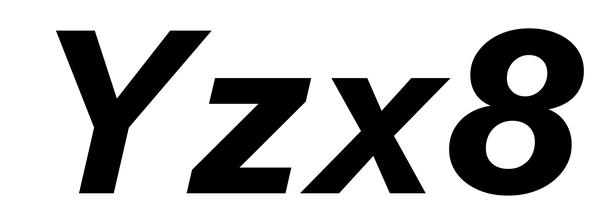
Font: InstrumentSans-Italic_Bold_Italic